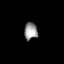
Tissue: lung
Cell type: Epithelial cells
Senescence score: 0.157
Nuclear area (px): 226
Mean DAPI intensity: 150.075